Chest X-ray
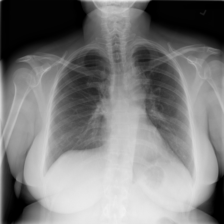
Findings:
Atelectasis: negative
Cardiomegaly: negative
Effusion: negative
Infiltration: negative
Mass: negative
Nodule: negative
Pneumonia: negative
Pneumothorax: negative
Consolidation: negative
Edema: negative
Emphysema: negative
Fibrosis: positive
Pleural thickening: negative
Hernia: negative